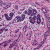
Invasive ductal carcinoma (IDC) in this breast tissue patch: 0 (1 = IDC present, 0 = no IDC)